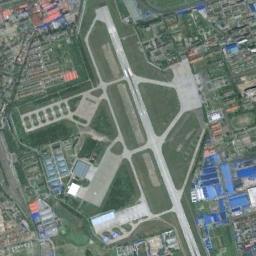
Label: airport